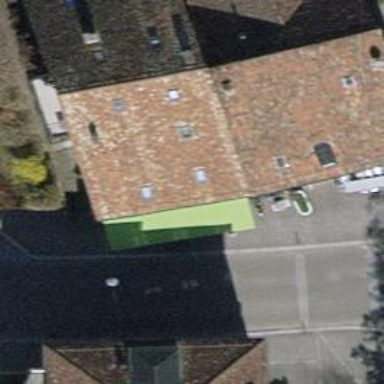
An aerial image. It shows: Café.